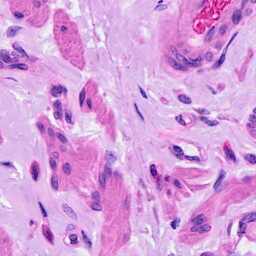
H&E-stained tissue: Ovarian